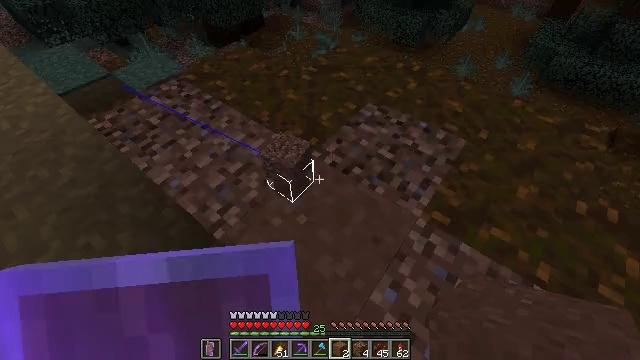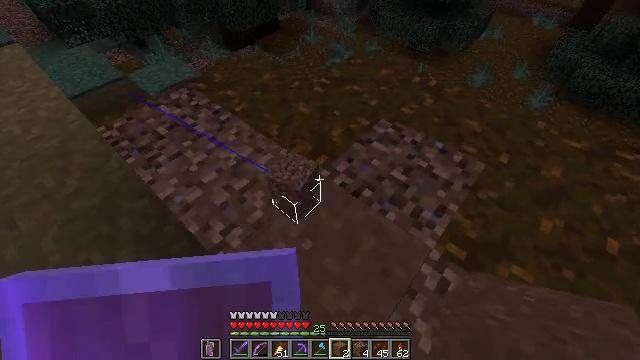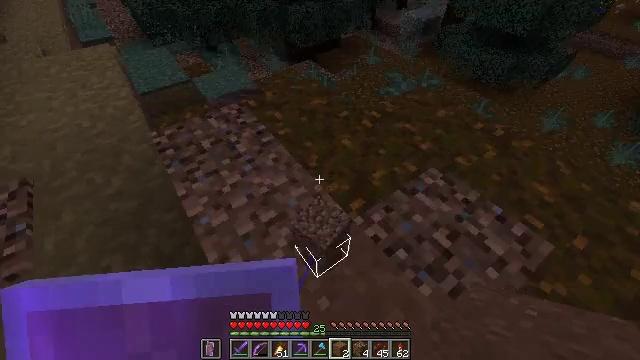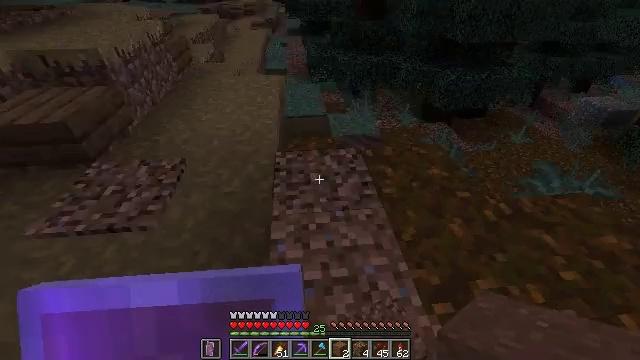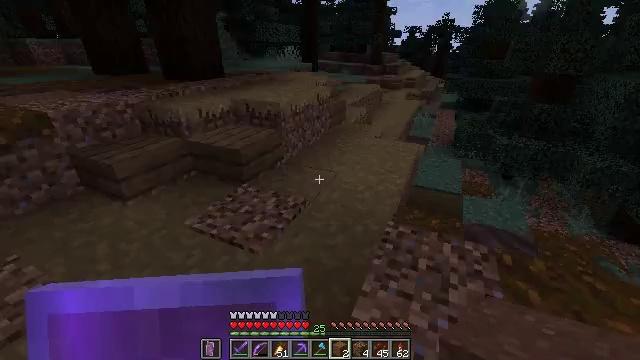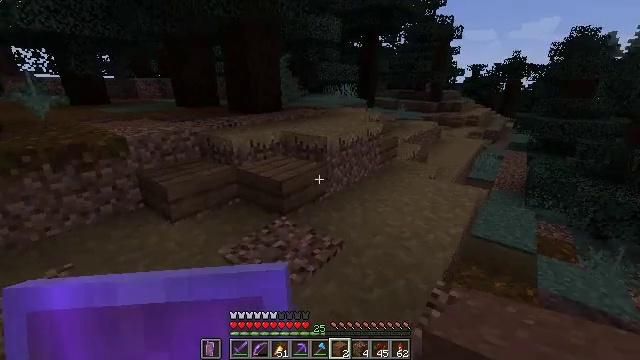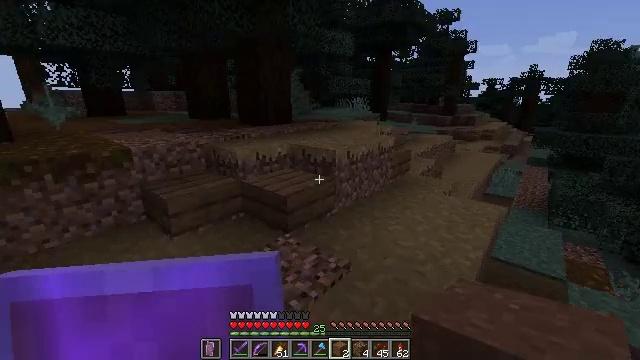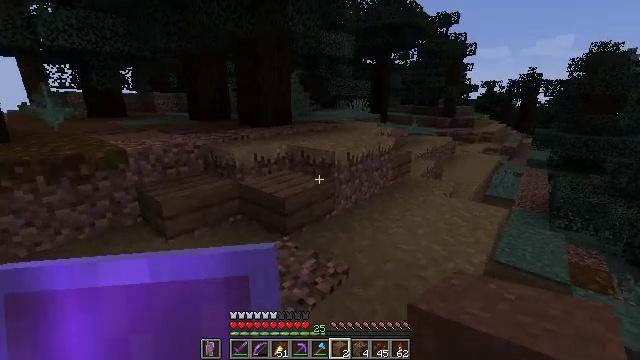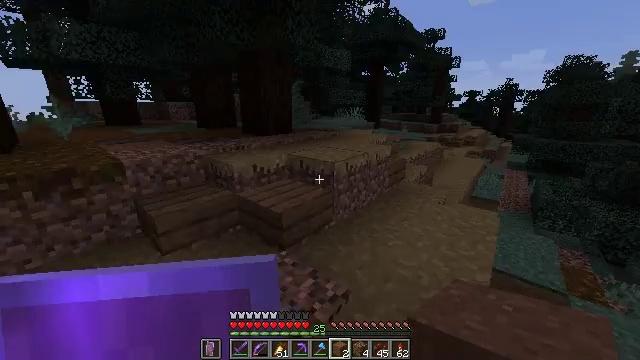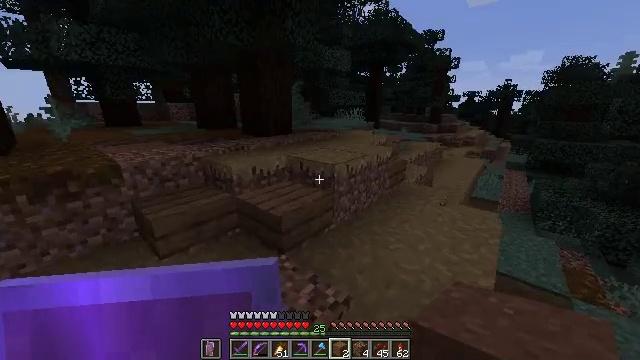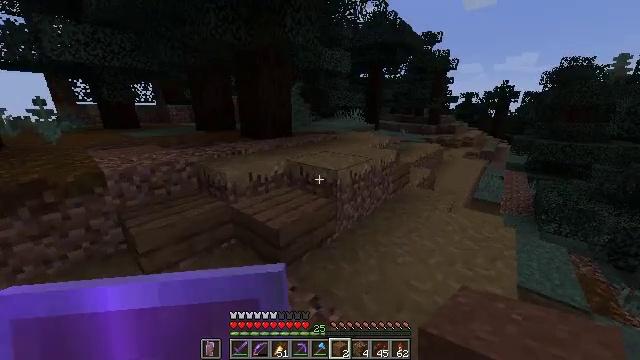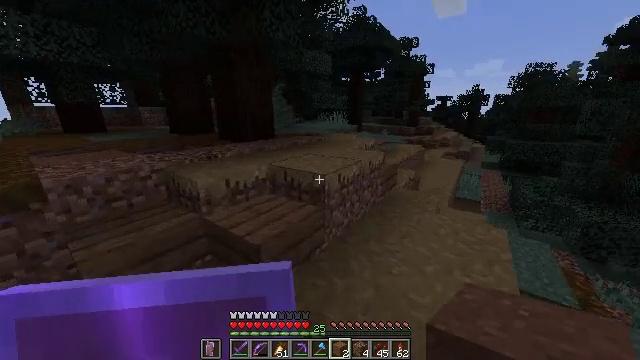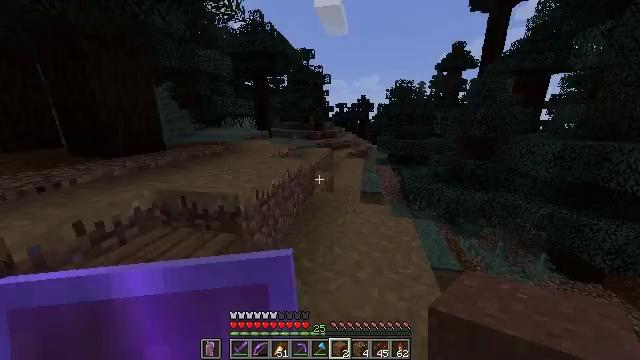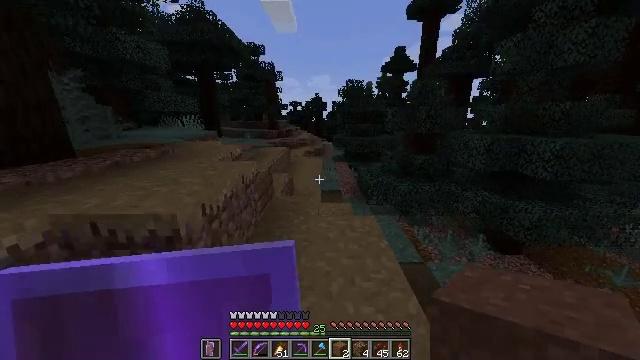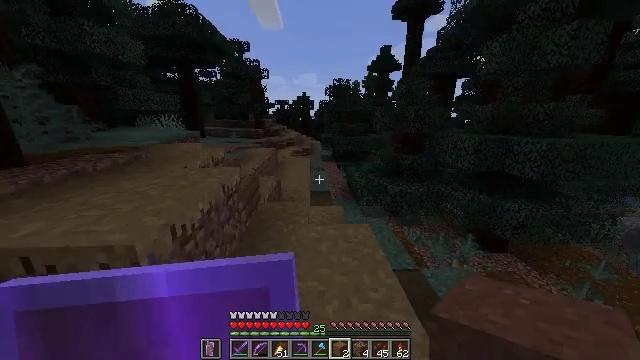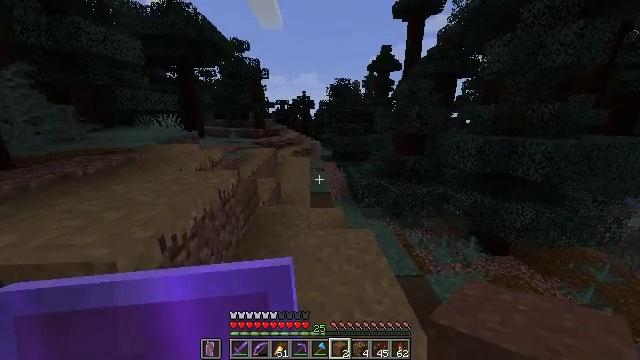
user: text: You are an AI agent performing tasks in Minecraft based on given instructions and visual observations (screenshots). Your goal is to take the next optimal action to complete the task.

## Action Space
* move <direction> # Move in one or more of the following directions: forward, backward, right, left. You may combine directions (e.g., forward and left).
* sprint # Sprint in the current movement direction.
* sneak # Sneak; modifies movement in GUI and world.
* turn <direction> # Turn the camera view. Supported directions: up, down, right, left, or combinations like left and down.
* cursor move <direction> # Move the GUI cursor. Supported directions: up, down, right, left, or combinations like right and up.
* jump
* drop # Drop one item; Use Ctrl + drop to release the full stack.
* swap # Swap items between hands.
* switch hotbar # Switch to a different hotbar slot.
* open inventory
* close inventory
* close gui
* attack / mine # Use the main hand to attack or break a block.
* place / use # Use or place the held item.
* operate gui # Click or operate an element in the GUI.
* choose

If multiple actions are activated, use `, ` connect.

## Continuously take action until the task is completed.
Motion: motion action
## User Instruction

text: Harvest coarse dirt by holding left button.
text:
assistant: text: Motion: move forward, turn left
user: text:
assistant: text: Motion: move forward, turn left and up
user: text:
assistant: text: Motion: move forward, turn left and up
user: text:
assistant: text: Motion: move forward, turn left and up
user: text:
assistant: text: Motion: move forward, turn left and up
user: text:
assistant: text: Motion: move forward, sprint, turn left and up
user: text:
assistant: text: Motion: move forward, sprint
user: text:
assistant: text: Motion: move forward, sprint
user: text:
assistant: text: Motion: move forward, sprint
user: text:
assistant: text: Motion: move forward, sprint
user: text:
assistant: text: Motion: move forward, sprint, turn right
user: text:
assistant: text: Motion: move forward, sprint, turn right
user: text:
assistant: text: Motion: move forward, sprint, turn right
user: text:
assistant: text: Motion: move forward, sprint, turn right
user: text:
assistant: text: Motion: move forward, sprint
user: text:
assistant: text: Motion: move forward, sprint
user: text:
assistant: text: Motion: move forward, sprint, turn left
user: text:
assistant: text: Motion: move forward, sprint, turn left
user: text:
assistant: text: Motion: move forward, sprint
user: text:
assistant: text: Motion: move forward, sprint
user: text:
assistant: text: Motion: move forward, sprint
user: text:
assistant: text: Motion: move forward, sprint
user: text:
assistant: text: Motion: move forward, sprint, turn left
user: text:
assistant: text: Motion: move forward, sprint, turn left
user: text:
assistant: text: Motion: move forward, sprint, turn down
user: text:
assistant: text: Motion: move forward, sprint, turn down
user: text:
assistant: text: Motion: move forward, sprint, turn down
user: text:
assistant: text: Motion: move forward, sprint, turn down
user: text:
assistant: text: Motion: move forward, sprint, turn down
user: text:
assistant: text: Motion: move forward, sprint, turn left and down